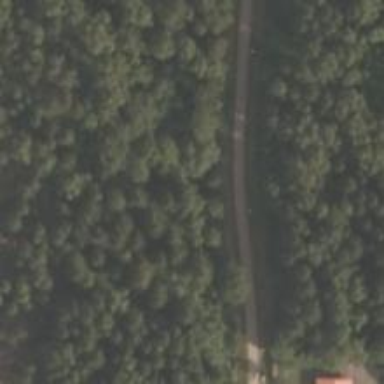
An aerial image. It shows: Cycleway.